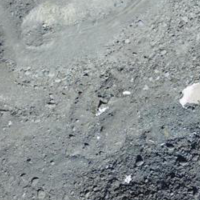
EUNIS habitat code: 48
Species observed at this site:
Achillea nana